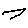
Label: bird